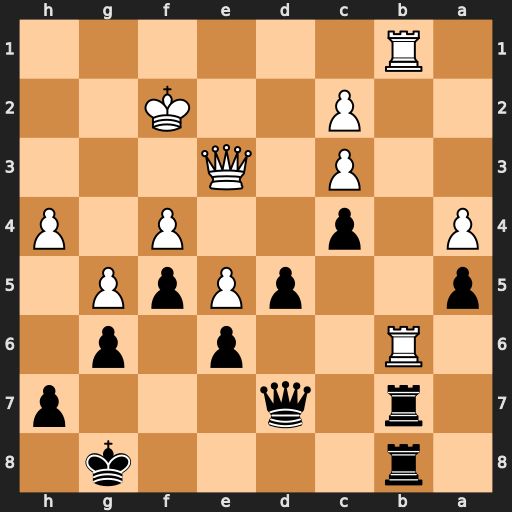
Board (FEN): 1r4k1/1r1q3p/1R2p1p1/p2pPpP1/P1p2P1P/2P1Q3/2P2K2/1R6
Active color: b
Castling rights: -
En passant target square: -
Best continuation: d4 cxd4 Rxb6 Rxb6 Rxb6